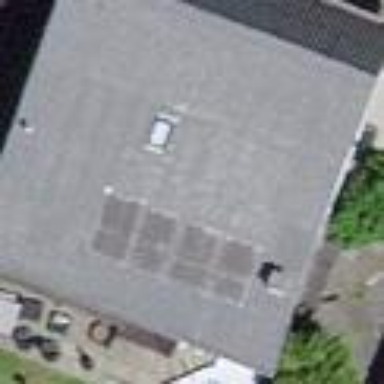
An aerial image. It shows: Detached building with saltbox-shaped roof.